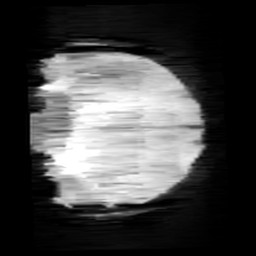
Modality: minIP
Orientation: coronal
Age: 10
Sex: female
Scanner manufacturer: siemens
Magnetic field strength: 3 T
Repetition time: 0.027 s
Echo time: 0.02 s